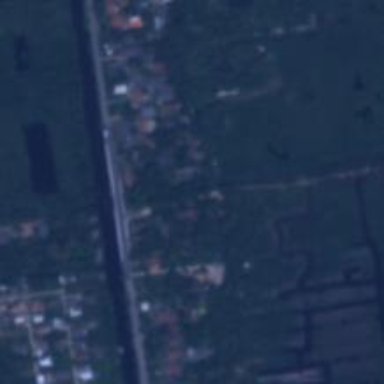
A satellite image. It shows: Canal.